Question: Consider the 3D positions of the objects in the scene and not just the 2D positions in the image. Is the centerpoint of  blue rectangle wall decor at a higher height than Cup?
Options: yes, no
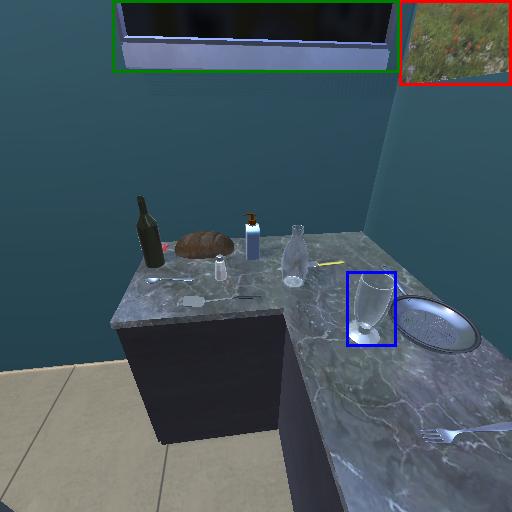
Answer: yes